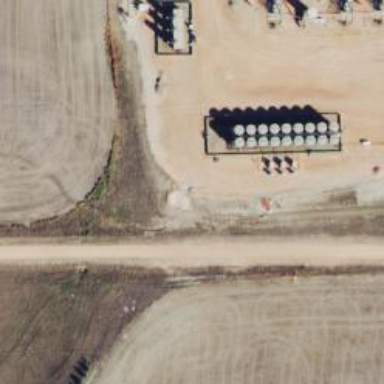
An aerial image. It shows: Storage tank with man-made structure.